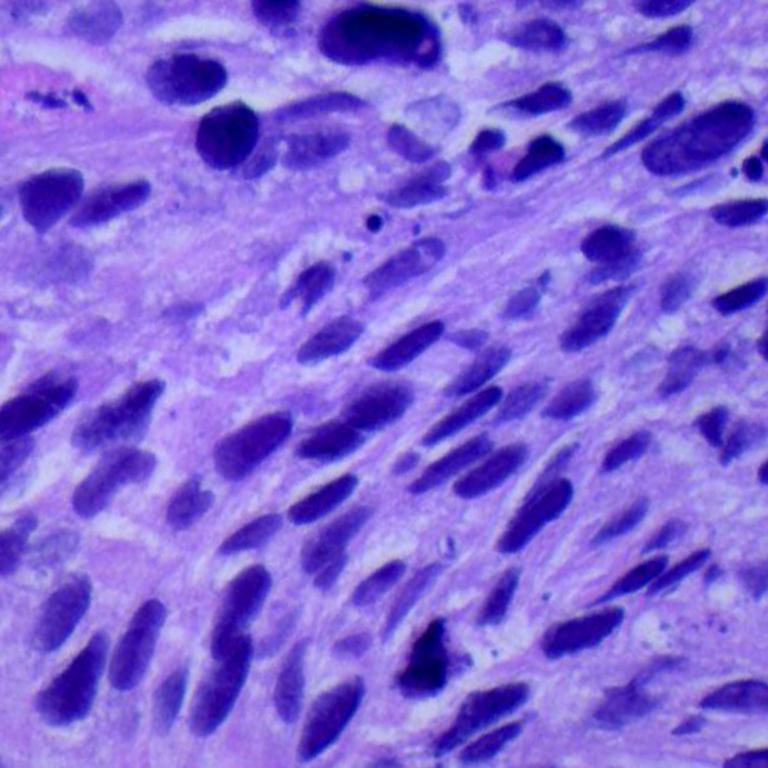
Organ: lung
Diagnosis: squamous carcinomas